Question: I have a set of pages which look like this --

Links I click in the top section cause the 'links', and 'content' sections to change (as intended), but it also refreshes the 'bottom' section.
I want the 'bottom' section to remain unchanged (clicking on 'links' in the 'top' section must not refresh the 'bottom') between these pages.
Are iframes the only way of doing this? Is there a way of doing this in ASP.NET using some AJAX control?
Someone please suggest the best way of going about this...
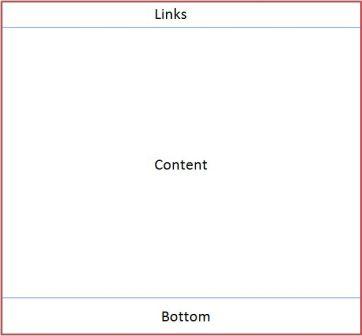
Answer: You can call the information using AJAX methods and replace only parts of the DOM.
See: <URL>
Here are some decent tutorials:
<URL>
<URL>